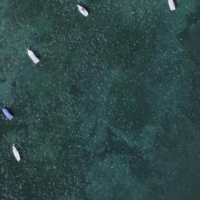
EUNIS habitat code: 14
Species observed at this site:
Tachybaptus ruficollis
Certhia brachydactyla
Corvus corone
Podiceps cristatus
Actitis hypoleucos
Fulica atra
Falco subbuteo
Podiceps nigricollis
Limosa lapponica
Bucephala clangula
Aegithalos caudatus
Buteo buteo
Spinus spinus
Chroicocephalus ridibundus
Phylloscopus collybita
Larus michahellis
Cygnus olor
Gallinula chloropus
Erithacus rubecula
Pica pica
Phoenicurus ochruros
Sitta europaea
Columba livia
Acrocephalus scirpaceus
Anas acuta
Motacilla cinerea
Cyanistes caeruleus
Alopochen aegyptiaca
Anas platyrhynchos
Sturnus vulgaris
Aythya ferina
Larus canus
Chloris chloris
Aix galericulata
Aythya fuligula
Passer domesticus
Regulus ignicapilla
Fringilla coelebs
Columba palumbus
Turdus merula
Phalacrocorax carbo
Spatula clypeata
Mareca strepera
Parus major
Hirundo rustica
Mergus merganser
Milvus migrans
Sterna hirundo
Motacilla alba
Delichon urbicum